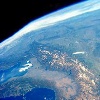
Label: land